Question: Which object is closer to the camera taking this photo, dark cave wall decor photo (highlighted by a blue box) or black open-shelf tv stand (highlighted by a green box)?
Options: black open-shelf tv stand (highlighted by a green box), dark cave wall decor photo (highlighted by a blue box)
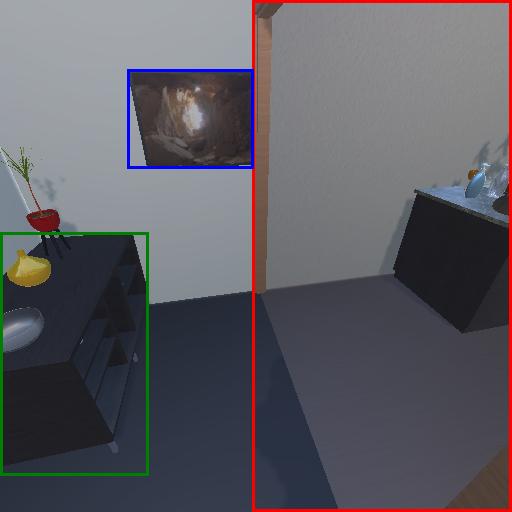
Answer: black open-shelf tv stand (highlighted by a green box)